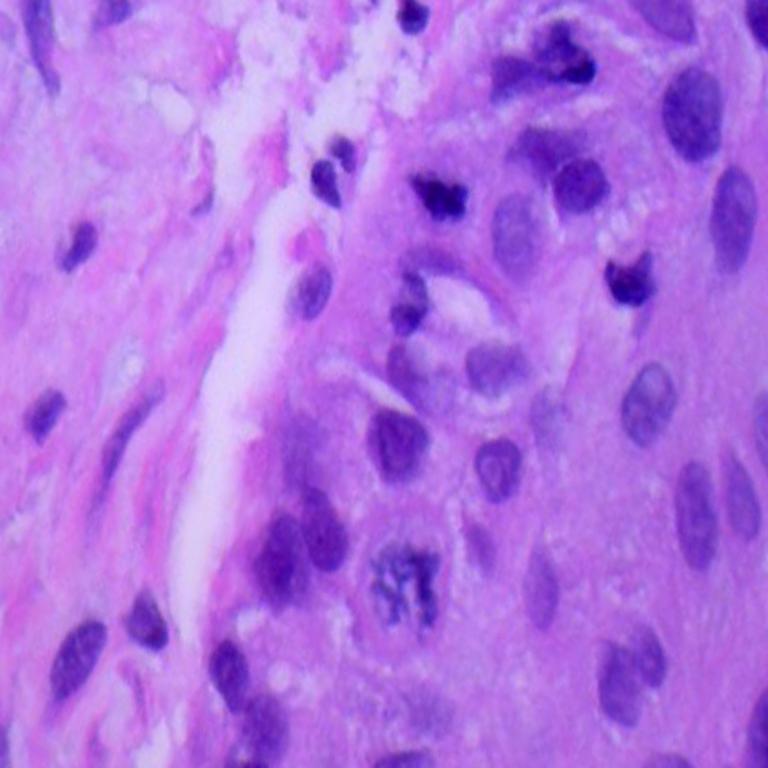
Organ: lung
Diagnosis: squamous carcinomas